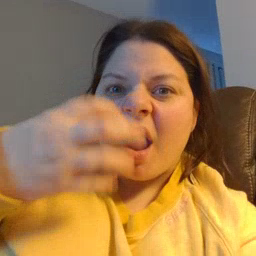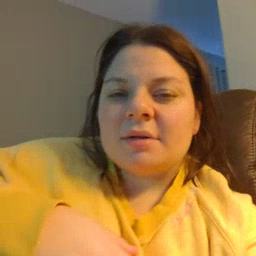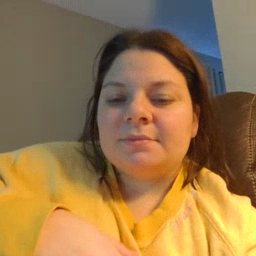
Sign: mad